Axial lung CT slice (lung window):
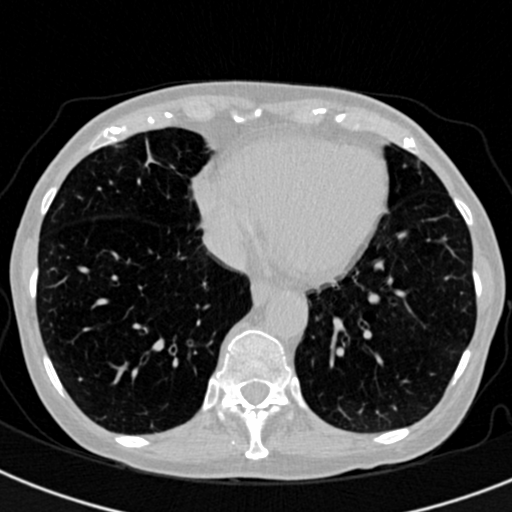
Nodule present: no